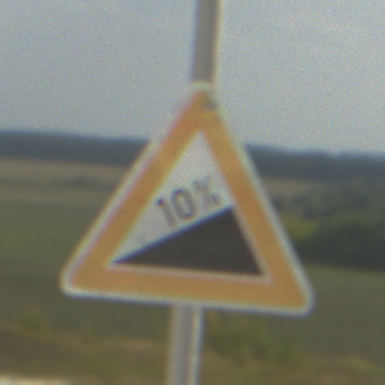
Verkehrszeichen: Steigung10
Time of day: MorningAfternoon
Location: Outdoor (Beach)
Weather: PartlyCloudy
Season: NotSpecified
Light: Natural